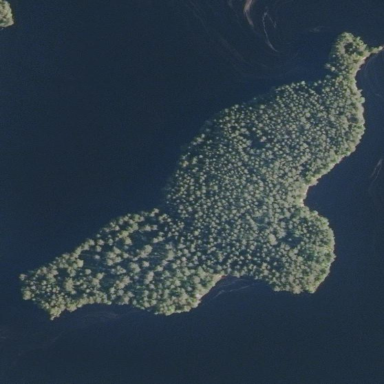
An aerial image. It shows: Island.